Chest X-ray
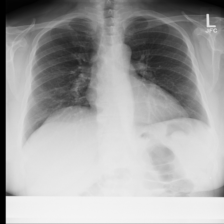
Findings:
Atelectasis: negative
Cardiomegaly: negative
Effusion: negative
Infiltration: positive
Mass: negative
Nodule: negative
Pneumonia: negative
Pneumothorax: negative
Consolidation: negative
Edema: negative
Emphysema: negative
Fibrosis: negative
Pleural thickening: negative
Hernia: negative